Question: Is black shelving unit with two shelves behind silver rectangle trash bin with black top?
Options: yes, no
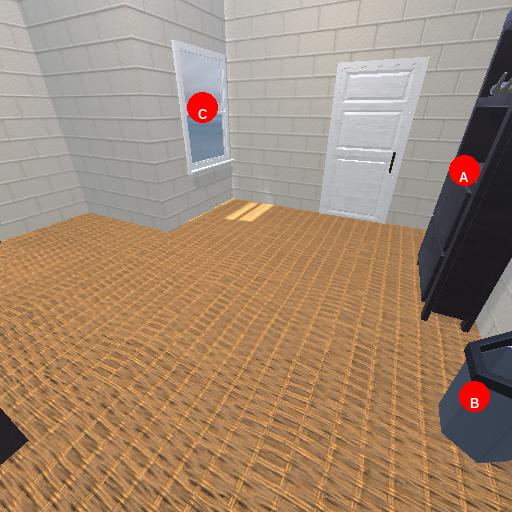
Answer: yes